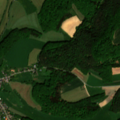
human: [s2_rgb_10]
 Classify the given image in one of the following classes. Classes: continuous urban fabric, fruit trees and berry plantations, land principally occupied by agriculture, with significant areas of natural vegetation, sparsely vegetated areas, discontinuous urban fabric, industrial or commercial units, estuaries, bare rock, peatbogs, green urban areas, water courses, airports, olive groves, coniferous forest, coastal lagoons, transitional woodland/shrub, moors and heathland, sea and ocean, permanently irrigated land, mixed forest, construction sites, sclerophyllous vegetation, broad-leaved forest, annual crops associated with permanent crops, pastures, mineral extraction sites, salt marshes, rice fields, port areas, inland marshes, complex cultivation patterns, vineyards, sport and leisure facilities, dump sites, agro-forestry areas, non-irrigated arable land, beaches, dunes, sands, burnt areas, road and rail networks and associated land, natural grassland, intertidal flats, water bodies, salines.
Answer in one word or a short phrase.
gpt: discontinuous urban fabric, non-irrigated arable land, pastures, complex cultivation patterns, land principally occupied by agriculture, with significant areas of natural vegetation, broad-leaved forest, coniferous forest, mixed forest